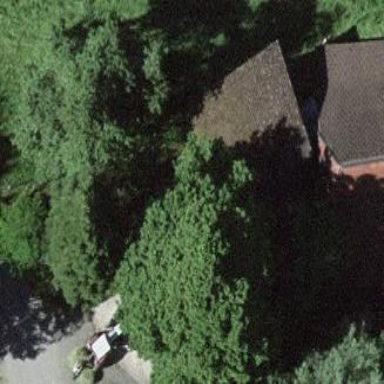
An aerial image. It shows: Shed building.